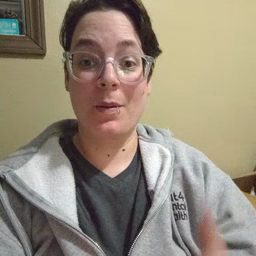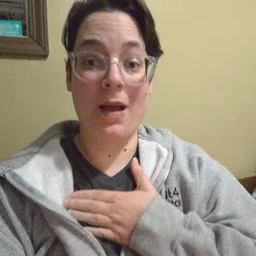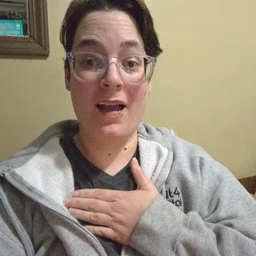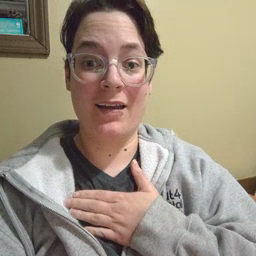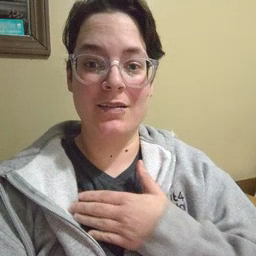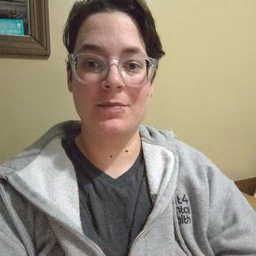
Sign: minemy